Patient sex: F
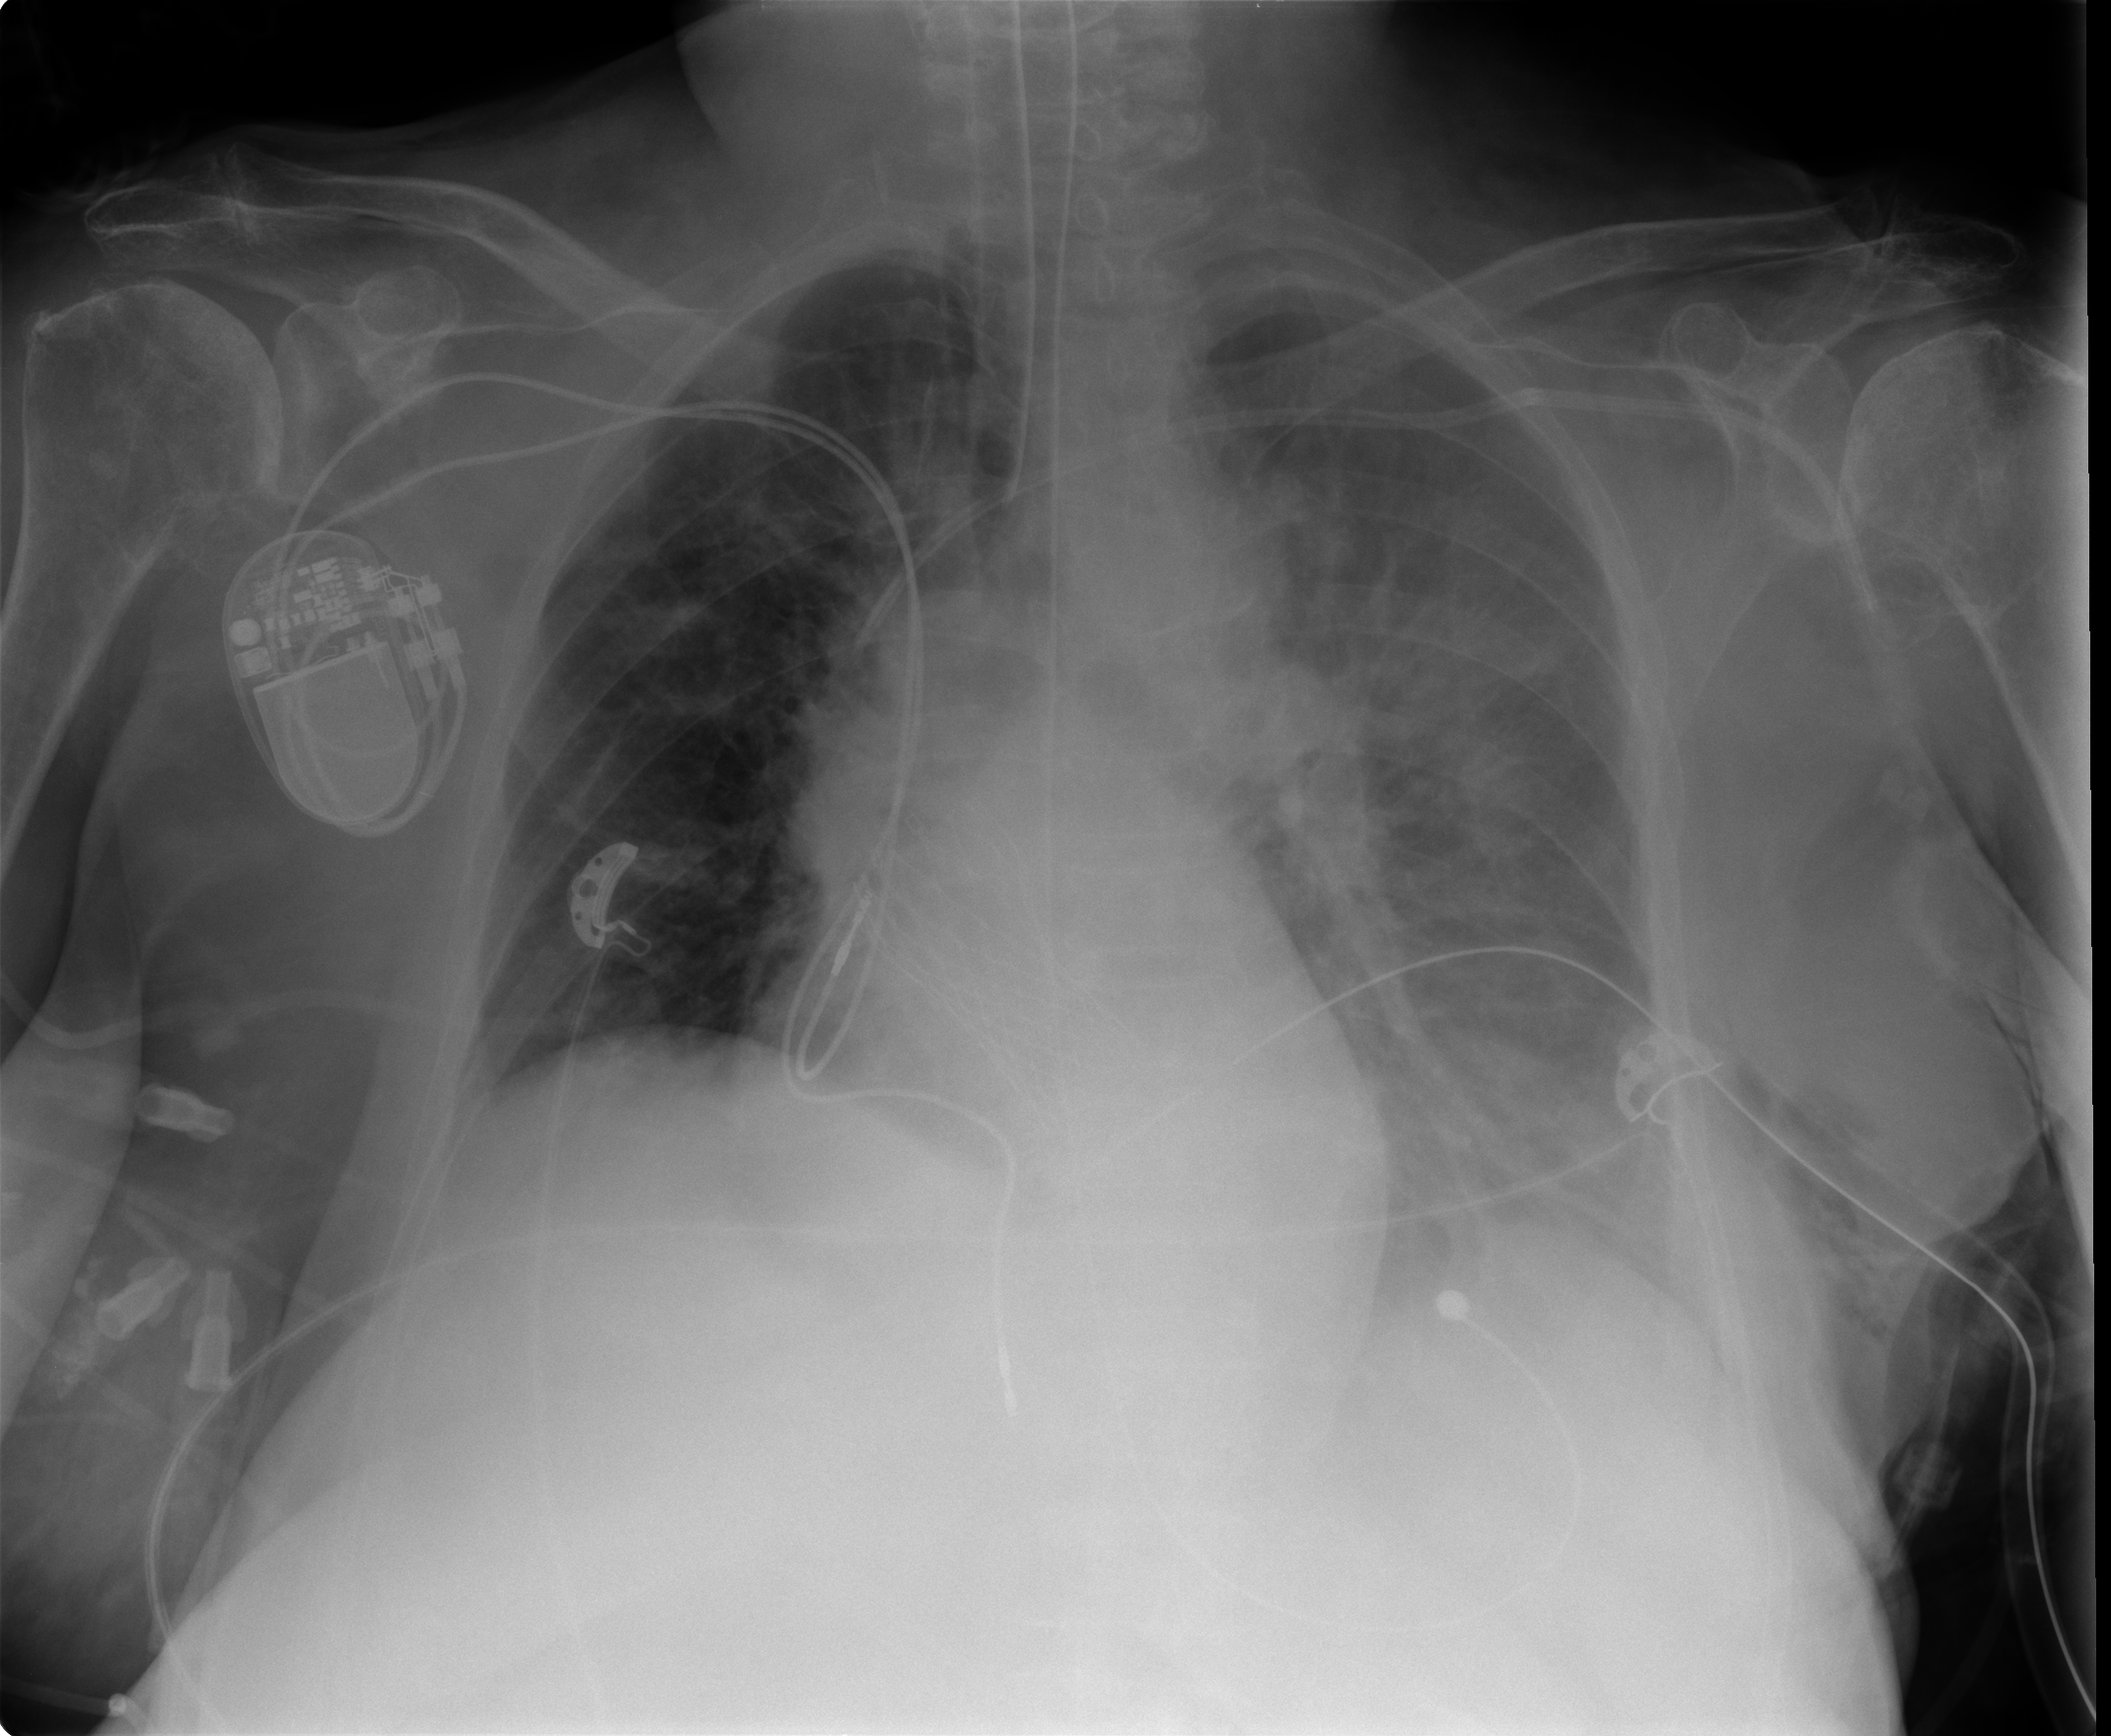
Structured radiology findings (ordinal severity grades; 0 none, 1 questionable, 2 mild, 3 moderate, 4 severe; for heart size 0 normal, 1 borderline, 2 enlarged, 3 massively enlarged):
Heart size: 0
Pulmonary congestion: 0
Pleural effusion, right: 0
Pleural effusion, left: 3
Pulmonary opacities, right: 0
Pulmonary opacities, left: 0
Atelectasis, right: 0
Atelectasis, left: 3